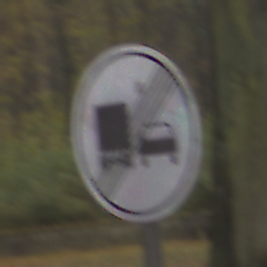
Verkehrszeichen: EndeUeberholverbotKraftfahrzeuge
Umgebung: Outdoor, Nature
Tageszeit: MorningAfternoon
Wetter: Overcast
Licht: Natural
Jahreszeit: Autumn
Kontrast: LowContrast